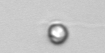
Label: flagellate